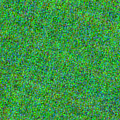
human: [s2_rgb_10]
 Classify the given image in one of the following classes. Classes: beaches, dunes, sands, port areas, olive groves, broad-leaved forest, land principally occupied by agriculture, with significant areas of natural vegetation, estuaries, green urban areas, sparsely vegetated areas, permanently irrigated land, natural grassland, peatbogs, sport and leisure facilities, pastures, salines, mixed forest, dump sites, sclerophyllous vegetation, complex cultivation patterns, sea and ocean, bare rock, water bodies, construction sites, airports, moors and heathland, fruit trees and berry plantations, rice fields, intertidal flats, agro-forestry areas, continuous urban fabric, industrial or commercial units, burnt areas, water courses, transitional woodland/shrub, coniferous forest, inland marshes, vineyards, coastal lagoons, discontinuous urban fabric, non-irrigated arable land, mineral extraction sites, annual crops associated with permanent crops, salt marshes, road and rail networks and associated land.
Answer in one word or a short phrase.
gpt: sea and ocean